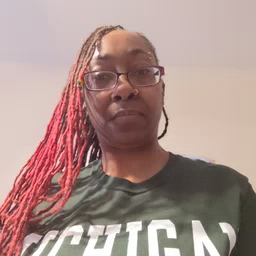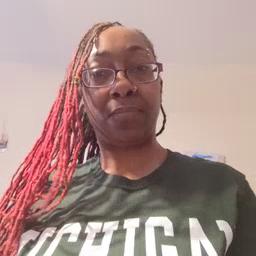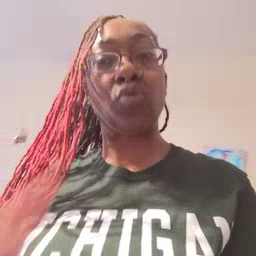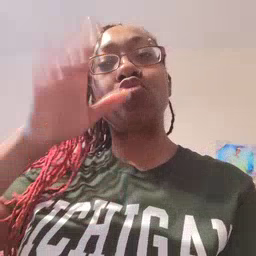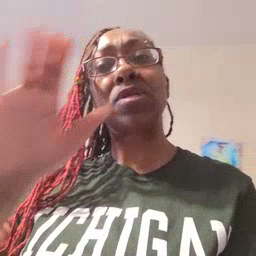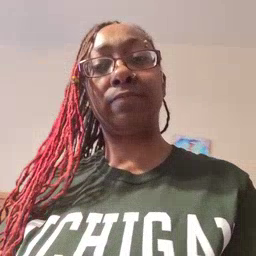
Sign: drink